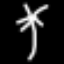
Label: palm tree